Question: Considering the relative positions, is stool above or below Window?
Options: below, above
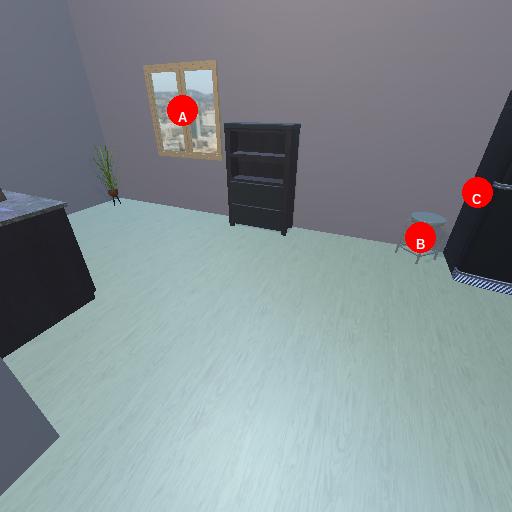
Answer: below